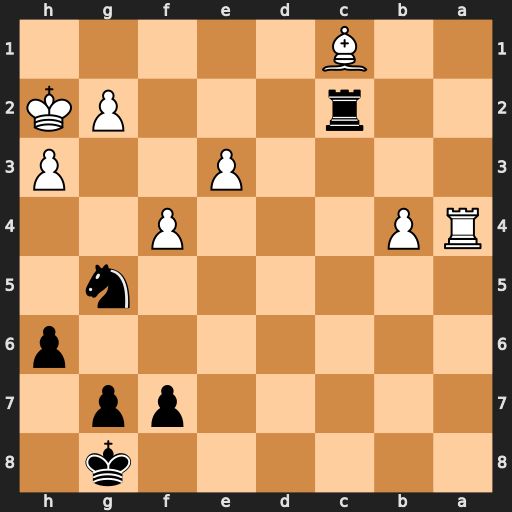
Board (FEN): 6k1/5pp1/7p/6n1/RP3P2/4P2P/2r3PK/2B5
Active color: b
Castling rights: -
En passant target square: -
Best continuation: Nf3+ Kg3 Ne1 h4 Rxc1